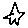
Label: star